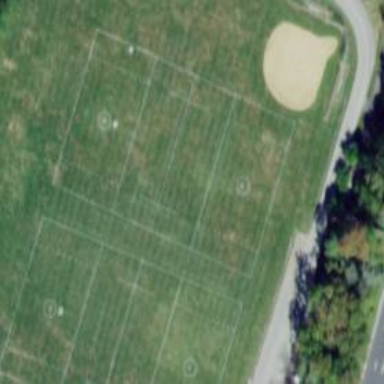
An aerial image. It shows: Baseball pitch for leisure land.